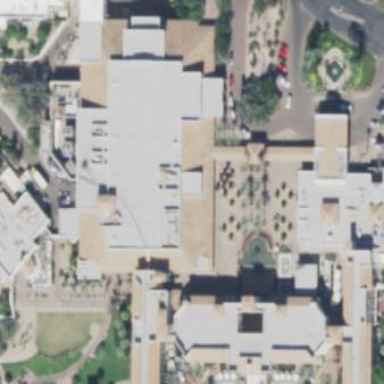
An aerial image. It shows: Conference center building.